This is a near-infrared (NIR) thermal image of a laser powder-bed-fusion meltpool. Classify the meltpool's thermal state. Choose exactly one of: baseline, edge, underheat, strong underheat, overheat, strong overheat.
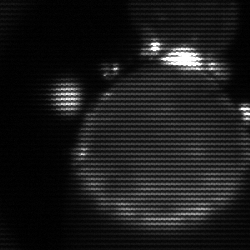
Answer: edge